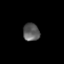
Tissue: lung
Cell type: Endothelial cells
Senescence score: 0.2238
Nuclear area (px): 288
Mean DAPI intensity: 92.083